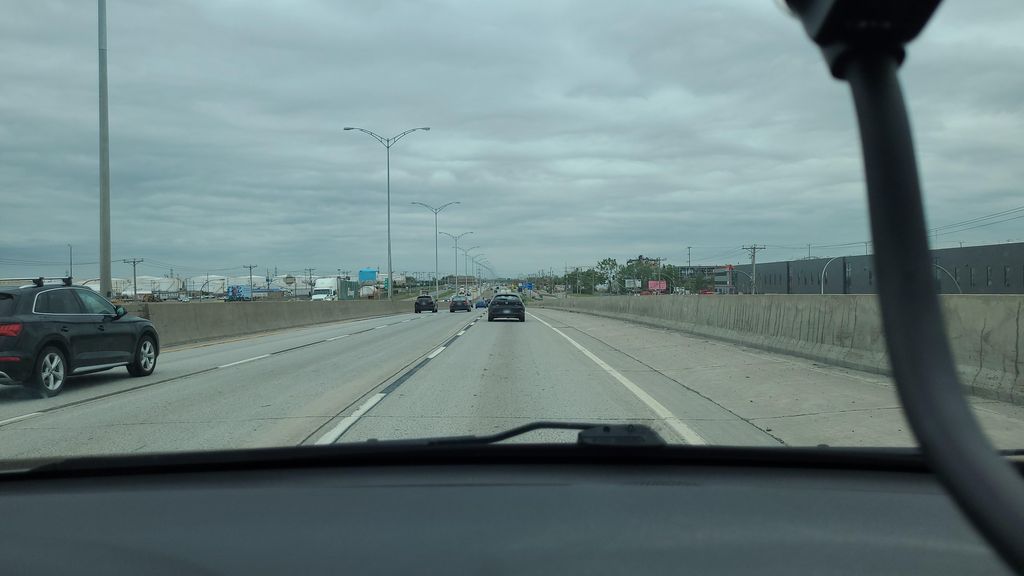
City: montreal